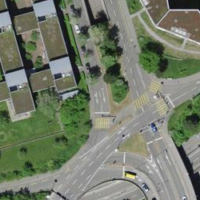
EUNIS habitat code: 57
Species observed at this site:
Cirsium vulgare
Prunus spinosa
Columba palumbus